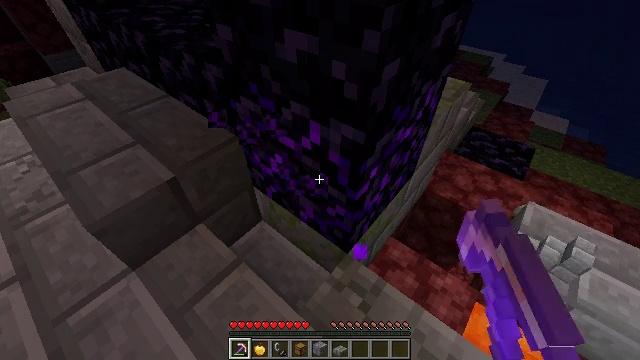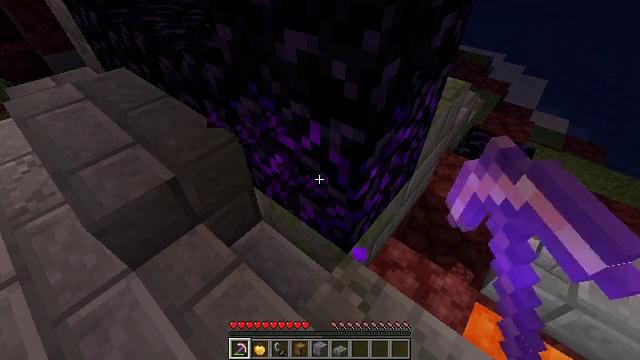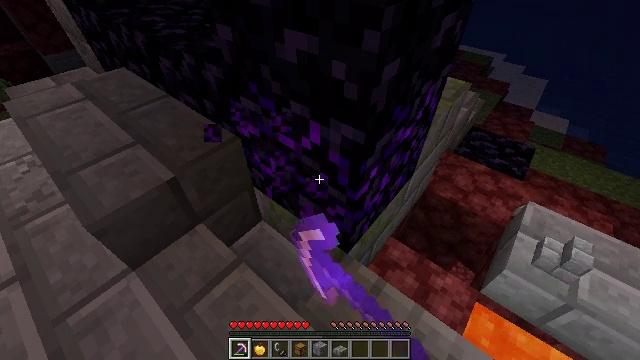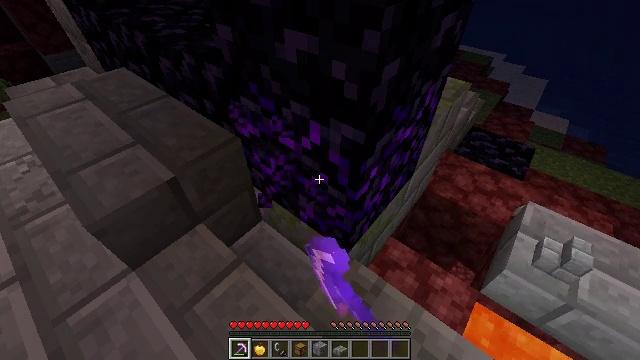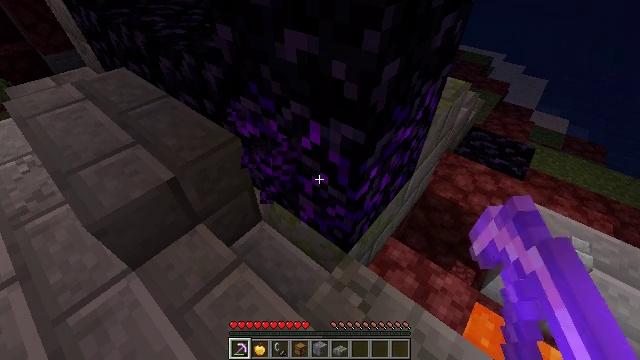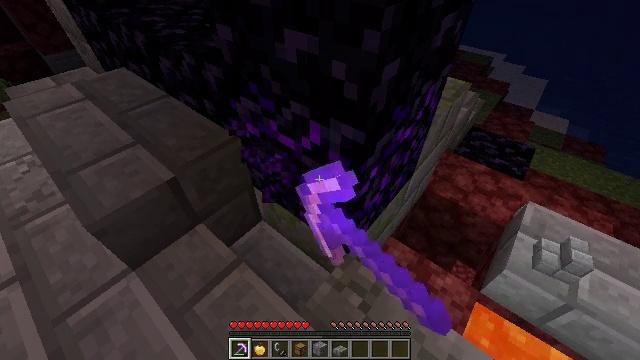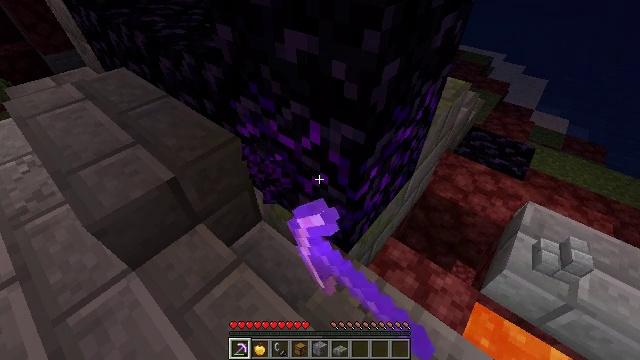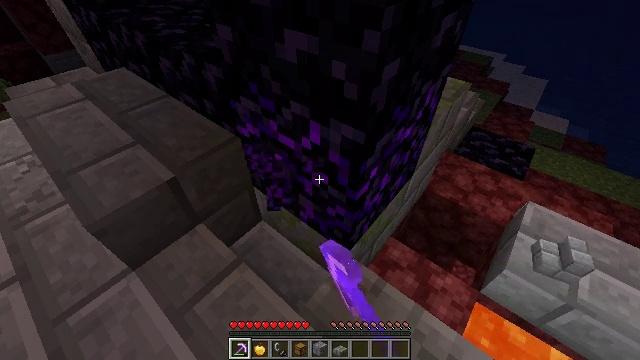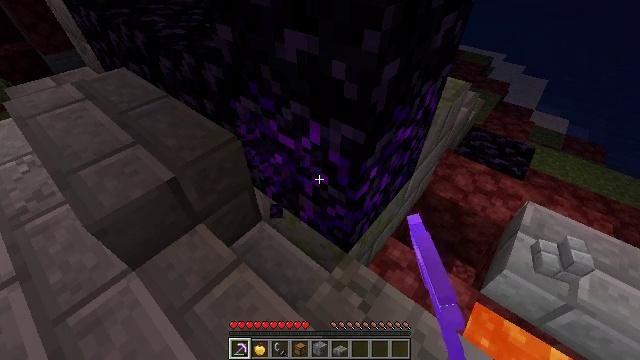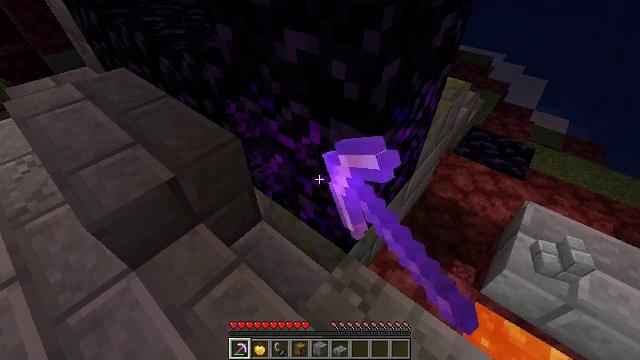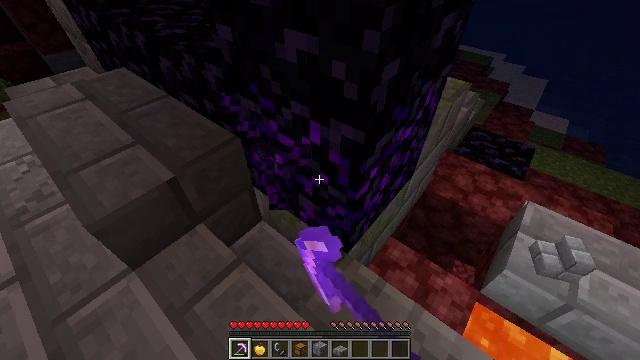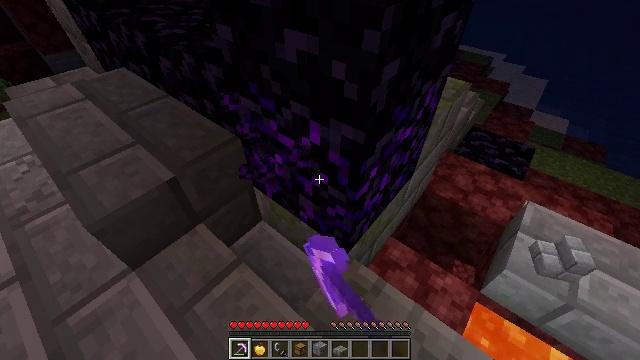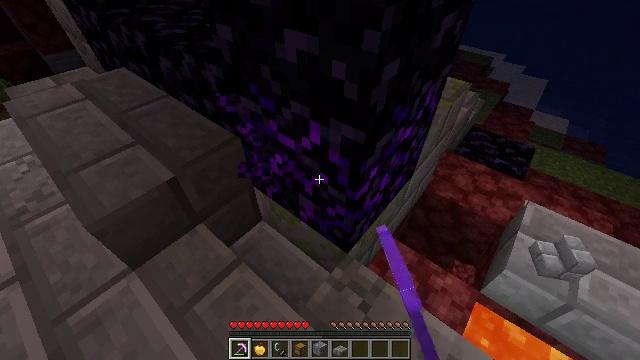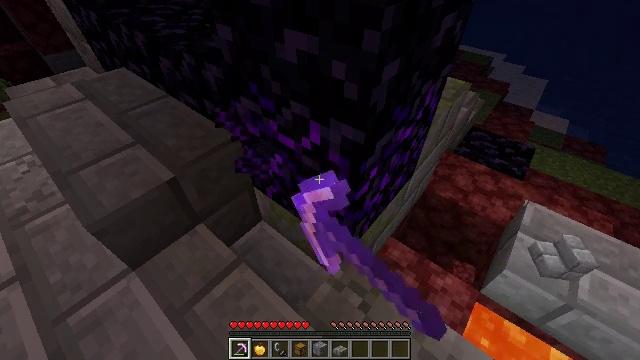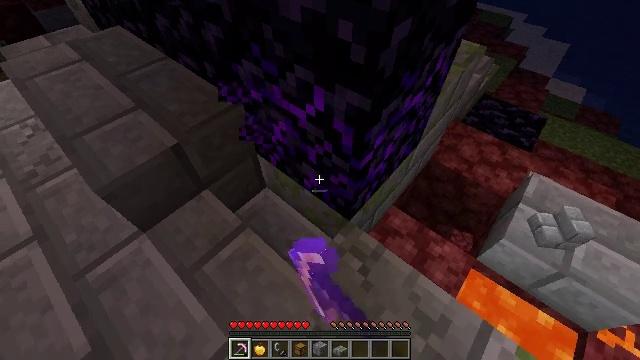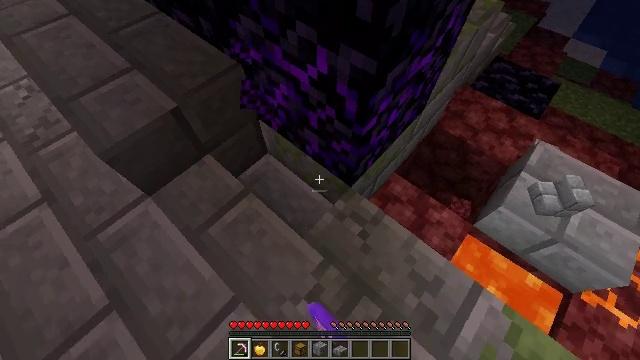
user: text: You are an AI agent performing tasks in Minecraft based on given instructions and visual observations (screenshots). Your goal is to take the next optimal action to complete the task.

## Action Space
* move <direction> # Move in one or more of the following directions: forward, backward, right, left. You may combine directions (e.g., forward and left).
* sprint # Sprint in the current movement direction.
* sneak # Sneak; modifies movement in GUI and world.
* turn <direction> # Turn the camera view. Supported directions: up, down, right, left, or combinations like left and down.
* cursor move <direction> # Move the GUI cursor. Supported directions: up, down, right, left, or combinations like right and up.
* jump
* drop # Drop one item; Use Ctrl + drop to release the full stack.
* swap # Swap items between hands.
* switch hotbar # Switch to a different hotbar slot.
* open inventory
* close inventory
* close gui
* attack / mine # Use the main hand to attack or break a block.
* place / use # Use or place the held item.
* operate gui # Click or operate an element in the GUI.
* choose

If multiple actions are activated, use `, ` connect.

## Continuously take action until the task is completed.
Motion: motion action
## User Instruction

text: Attack the stone brick slab to gather it.
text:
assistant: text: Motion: attack / mine
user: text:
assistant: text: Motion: attack / mine
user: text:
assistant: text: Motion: attack / mine
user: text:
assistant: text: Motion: attack / mine
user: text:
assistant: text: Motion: attack / mine
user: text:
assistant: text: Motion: attack / mine
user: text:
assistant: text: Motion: attack / mine
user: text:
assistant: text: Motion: attack / mine
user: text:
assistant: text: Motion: attack / mine
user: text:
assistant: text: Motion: attack / mine
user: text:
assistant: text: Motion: attack / mine
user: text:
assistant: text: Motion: attack / mine
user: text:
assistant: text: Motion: attack / mine
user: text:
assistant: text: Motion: turn left and down
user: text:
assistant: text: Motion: turn down
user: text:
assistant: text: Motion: no_op
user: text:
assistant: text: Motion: move forward
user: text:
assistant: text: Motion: move forward
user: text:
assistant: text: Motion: move forward
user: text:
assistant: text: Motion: move forward
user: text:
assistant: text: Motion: move forward
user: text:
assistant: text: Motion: no_op
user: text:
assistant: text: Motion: no_op
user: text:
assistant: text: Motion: no_op
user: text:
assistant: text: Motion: no_op
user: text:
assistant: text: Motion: no_op
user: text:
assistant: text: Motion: no_op
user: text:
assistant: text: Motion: turn left and down
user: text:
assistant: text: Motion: turn left
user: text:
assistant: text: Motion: turn left